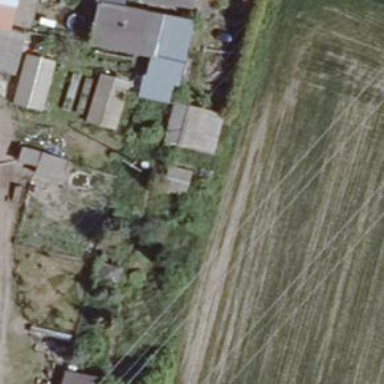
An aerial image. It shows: Minor power line with three cables.